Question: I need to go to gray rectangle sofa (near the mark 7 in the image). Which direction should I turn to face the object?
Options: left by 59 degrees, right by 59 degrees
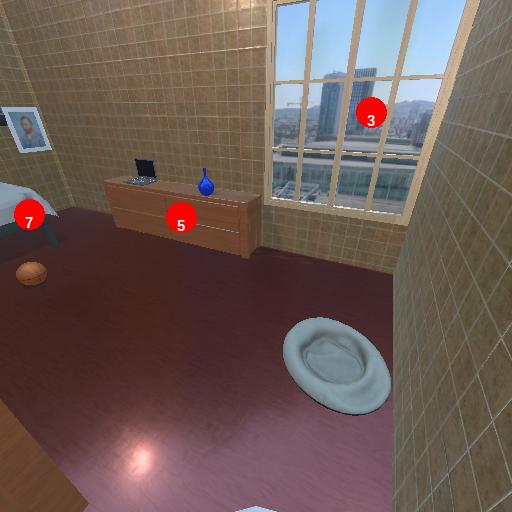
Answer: left by 59 degrees